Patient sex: M
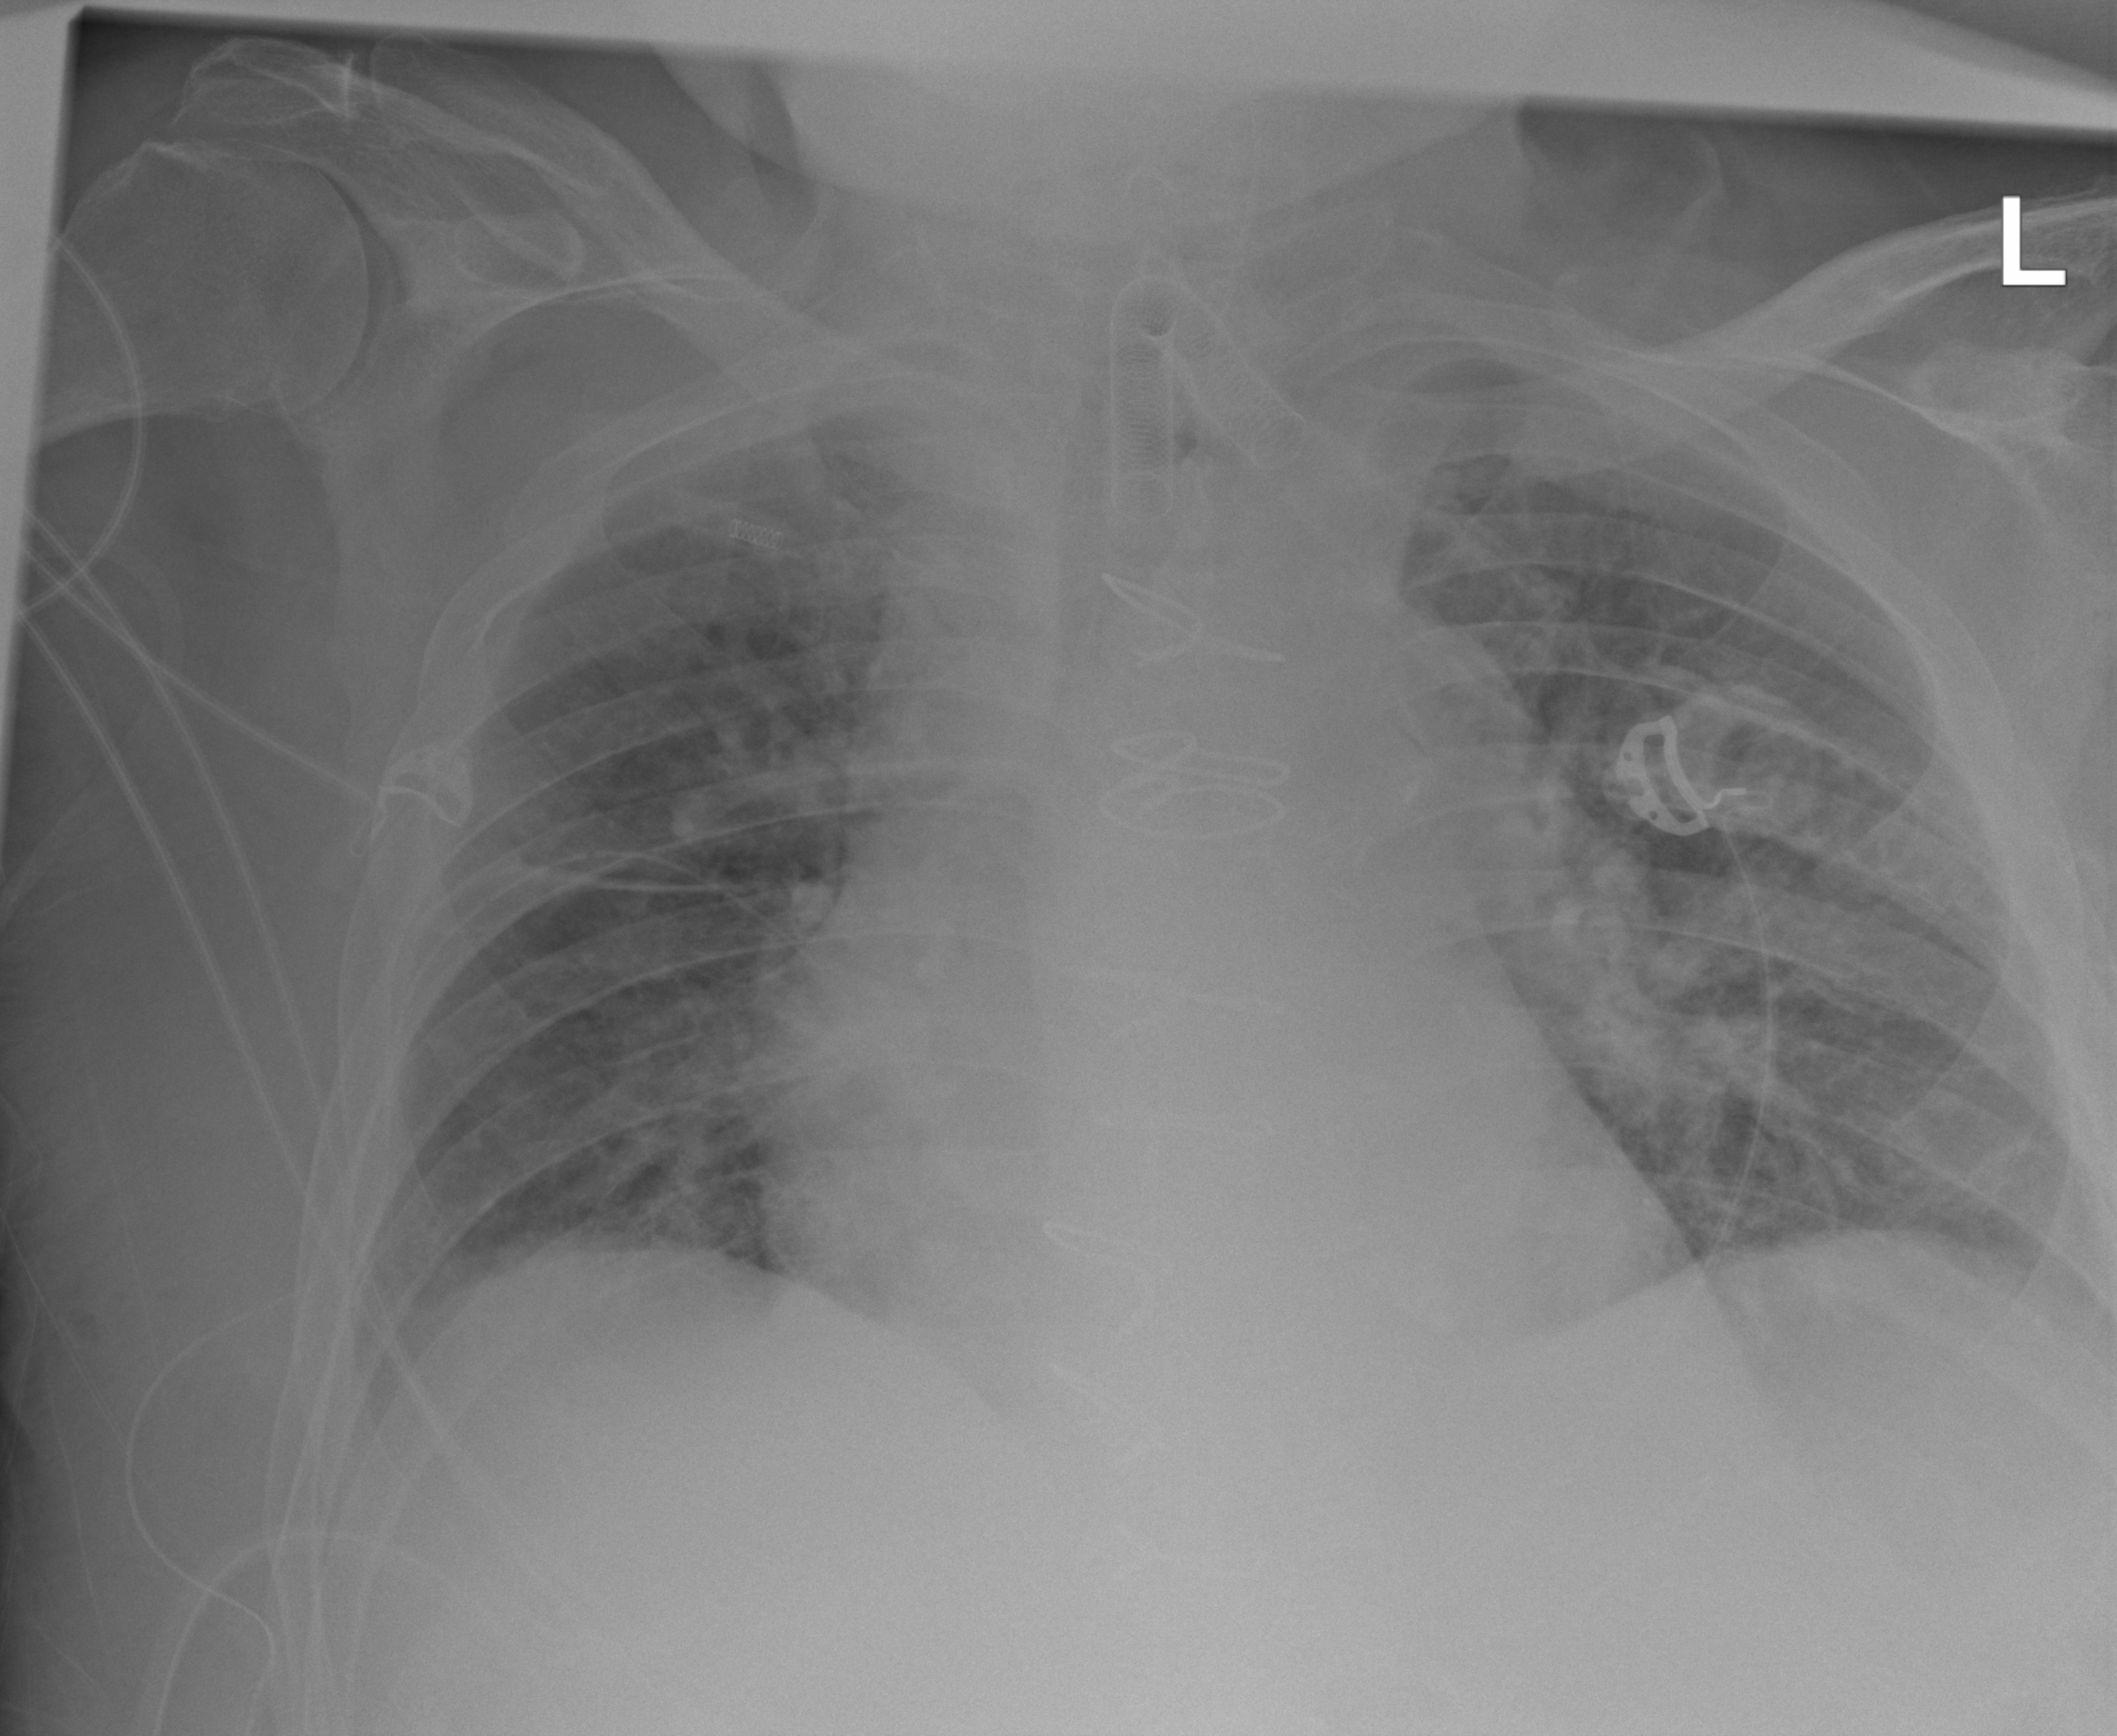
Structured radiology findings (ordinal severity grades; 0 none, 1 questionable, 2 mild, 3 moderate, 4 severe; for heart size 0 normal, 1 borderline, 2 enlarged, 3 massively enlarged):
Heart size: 2
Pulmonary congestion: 1
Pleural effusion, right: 1
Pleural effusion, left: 0
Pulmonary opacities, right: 0
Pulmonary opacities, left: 0
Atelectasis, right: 1
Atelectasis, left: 0